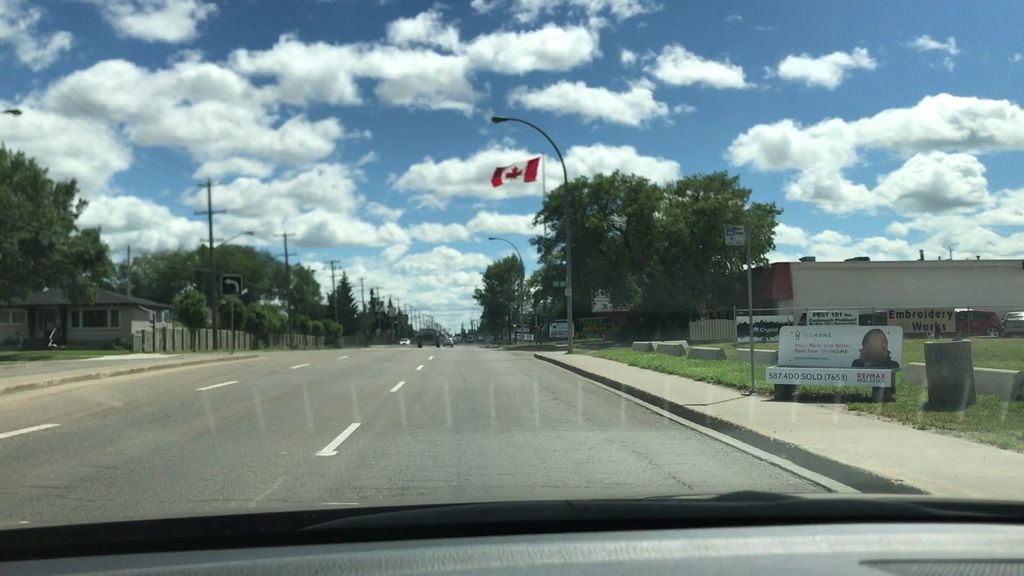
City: edmonton